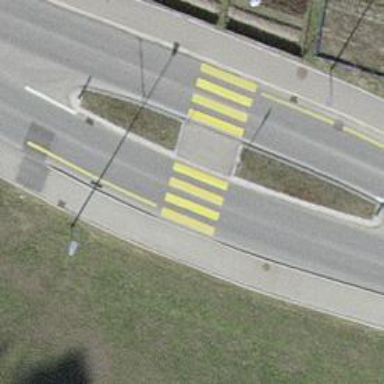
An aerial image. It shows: Zebra crossing with crossing island.